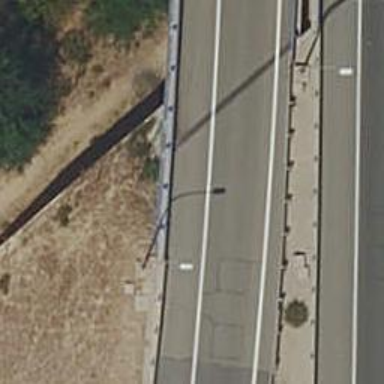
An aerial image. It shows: Viaduct bridge over motorway link.